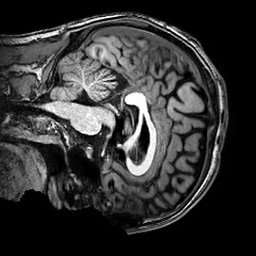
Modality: T1w
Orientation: sagittal
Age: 28
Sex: male